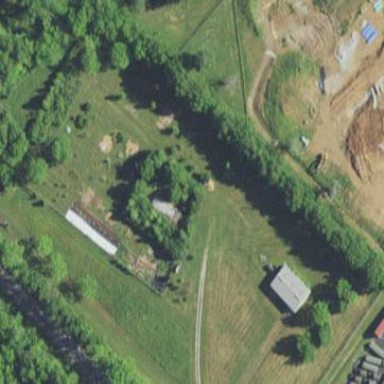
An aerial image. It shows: Farmland used as all-organic community garden on the Leestown BCTC Campus.